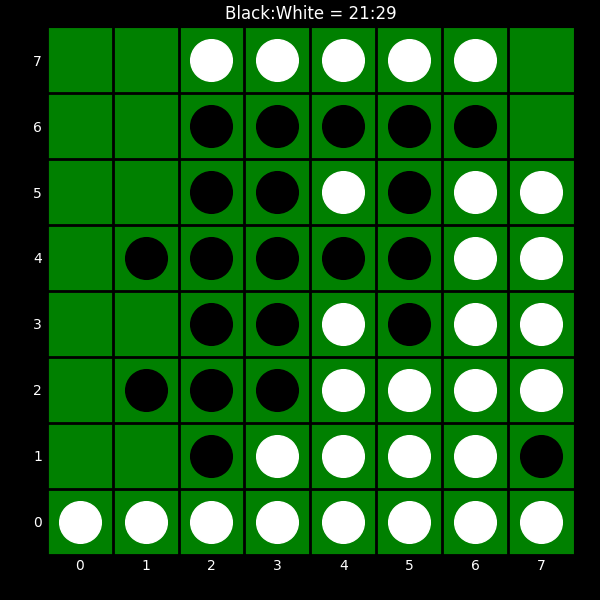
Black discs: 21
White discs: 29